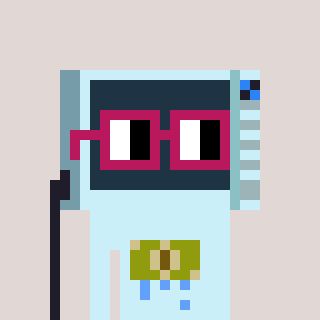
a pixel art character with square dark red glasses, a microwave-shaped head and a cold-colored body on a warm background